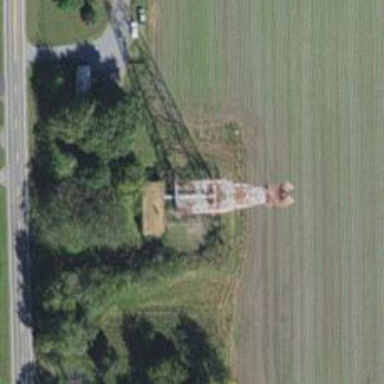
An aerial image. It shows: Communication mast tower.